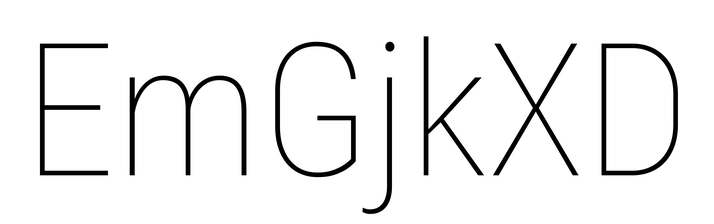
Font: Roboto_Condensed_Thin